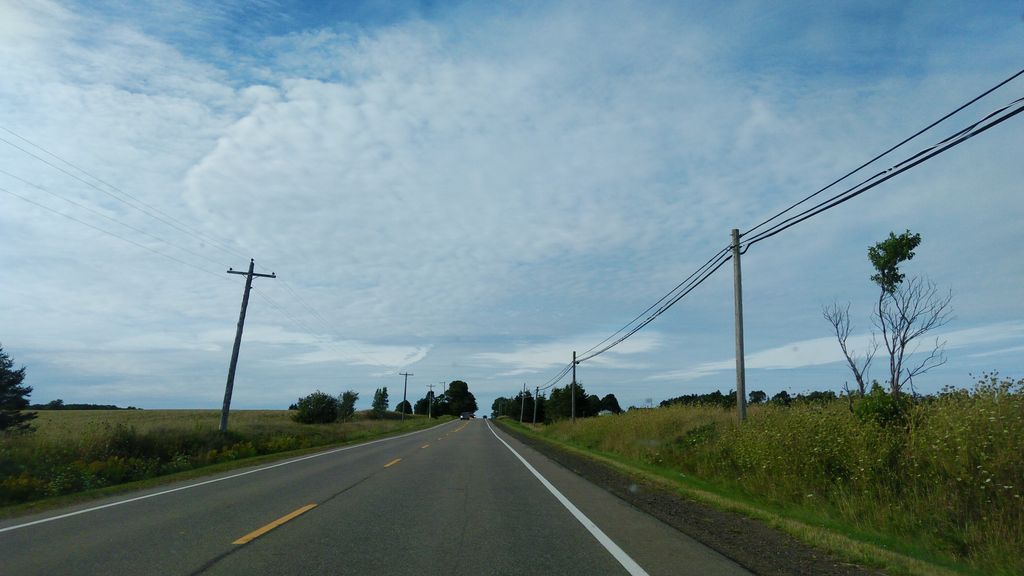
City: charlottetown